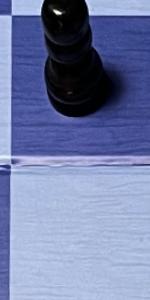
Label: Empty